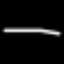
Label: line